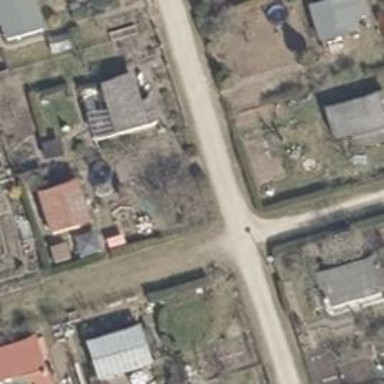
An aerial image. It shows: Road servicing allotments.